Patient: sex M, age 78
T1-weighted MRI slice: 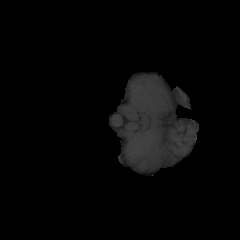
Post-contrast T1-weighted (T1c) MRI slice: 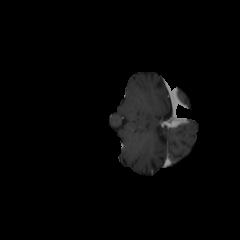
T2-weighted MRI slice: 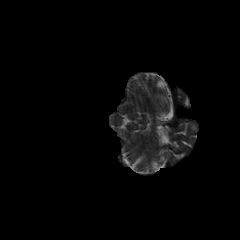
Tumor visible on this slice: no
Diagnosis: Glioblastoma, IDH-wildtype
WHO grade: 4